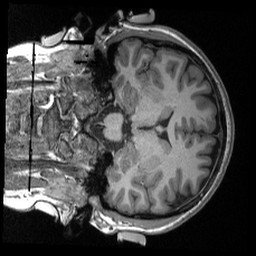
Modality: T1w
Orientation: coronal